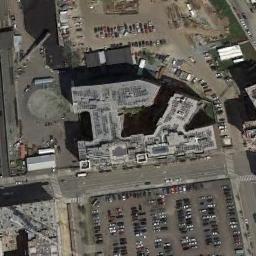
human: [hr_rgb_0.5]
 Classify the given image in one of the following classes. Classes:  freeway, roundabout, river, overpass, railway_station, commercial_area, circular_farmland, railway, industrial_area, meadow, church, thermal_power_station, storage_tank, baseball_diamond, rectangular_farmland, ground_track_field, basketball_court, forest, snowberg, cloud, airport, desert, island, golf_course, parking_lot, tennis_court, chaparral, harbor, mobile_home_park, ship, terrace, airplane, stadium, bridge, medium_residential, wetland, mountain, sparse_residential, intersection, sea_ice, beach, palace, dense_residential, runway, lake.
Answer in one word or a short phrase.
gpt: commercial_area